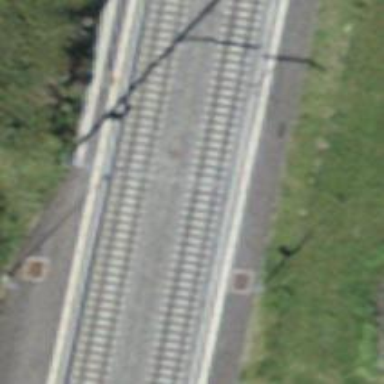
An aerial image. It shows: Public transport stop position along the railway.